Question: I want this code to convert a file to a , and then convert it to , for the firebase database, instead of list this code return array it shows an instance of , like this :
'''
[Instance of 'User', Instance of 'User', Instance of 'User']
'''
'''
void main() {
var users= "username, email, phone
ctavia,octavia@gmail.com, 099-83-44
lark, clark@gmail.com, 054-83-23
aven, raven@gmail.com, 784-44-98";
var data = csvToUsersList(users);
print(data);
}
class User {
String username;
String email;
String phone;
User(this.username, this.email, this.phone);
}
List<User> csvToUsersList(String data) {
List<User> users = [];
List<String> userin= data.split("
");
for (int i = 1; i < userin.length; i++) {
List<String> user = userin[i].split(",");
users.add(User(user[0], user[1], user[2]));
}
return users;
}
'''

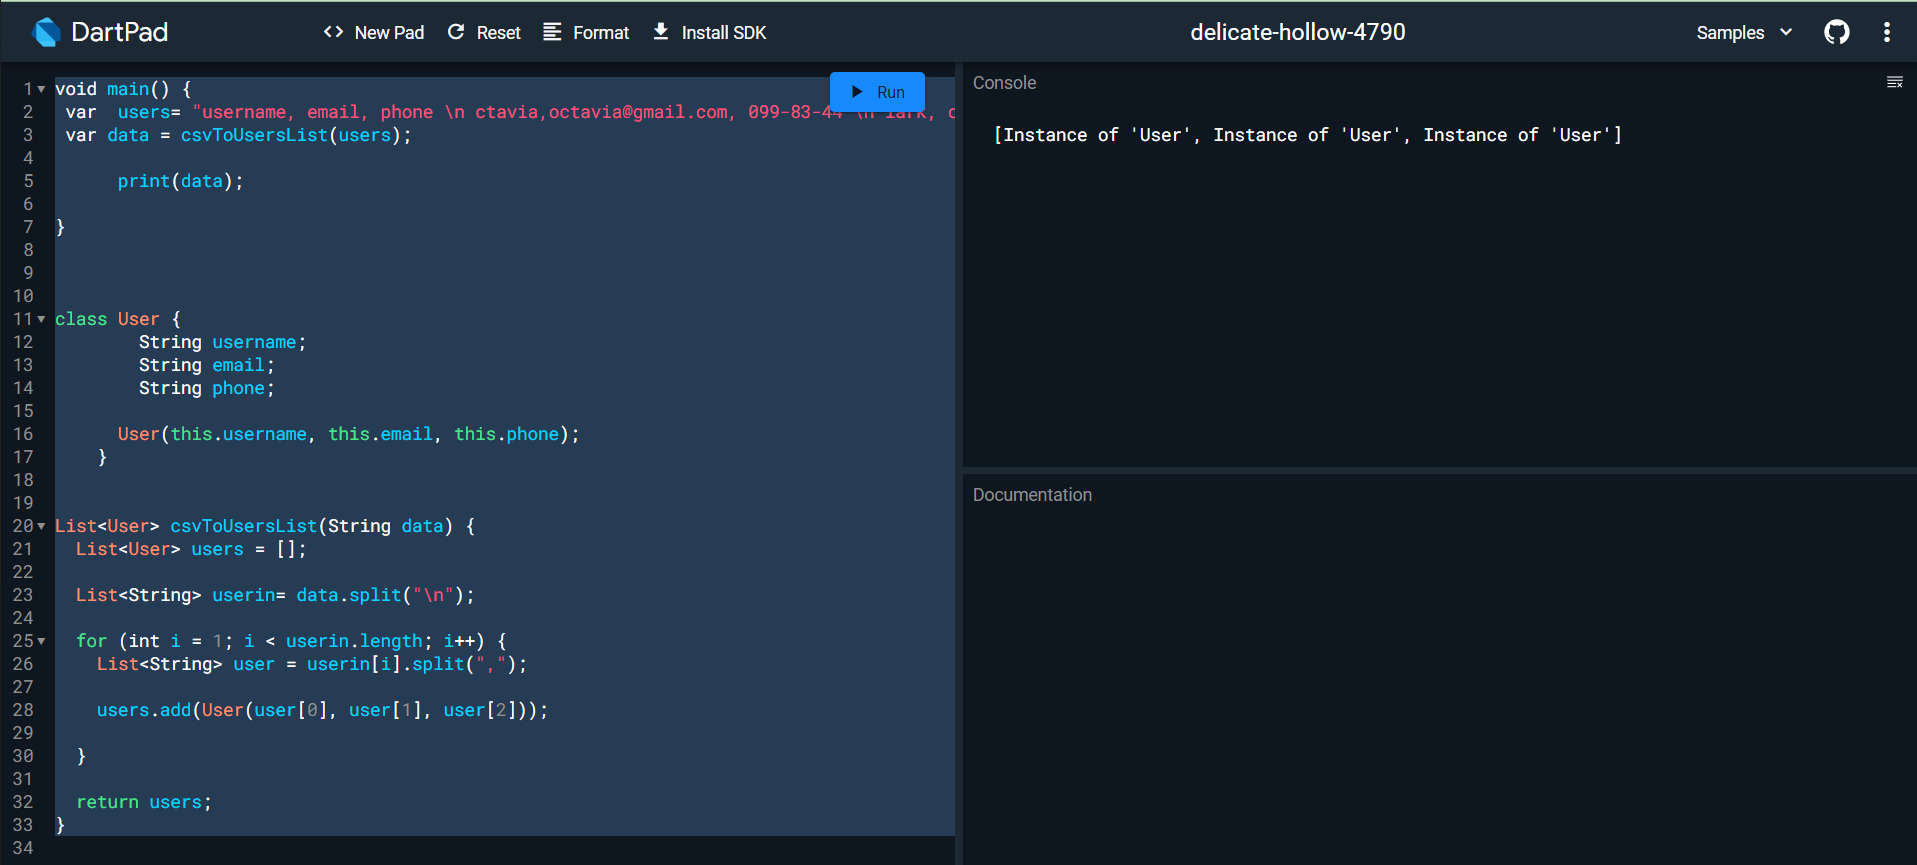
Answer: That seems correct. If you print something like 'data.first.username', you should get the name of the first User.
just means, that this is an Object of Type User.